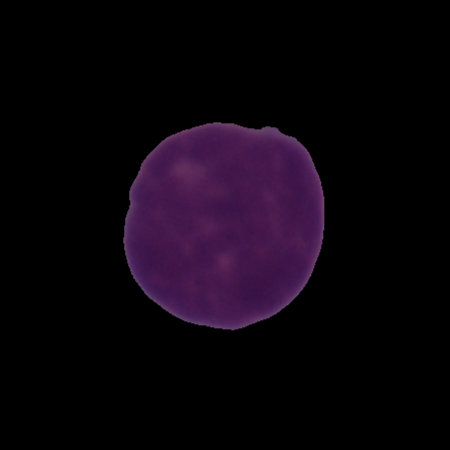
Label: cancer